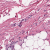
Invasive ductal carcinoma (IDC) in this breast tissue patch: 0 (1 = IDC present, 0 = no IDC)